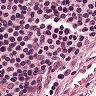
Metastatic tissue present: no